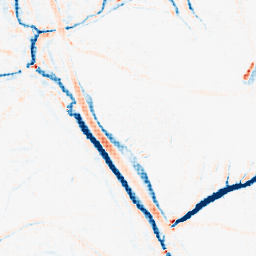
Category: morphological
Decomposition family: morphological_ellipse
Decomposition parameters: operation: average
width: 10
height: 10
Upsampling method: sinc_hamming
Upsampling parameters: scale: 4
kernel_size: 4
Upsampling scale: 4